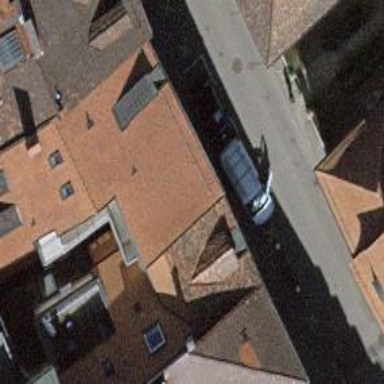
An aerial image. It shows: Apartment used for tourism.